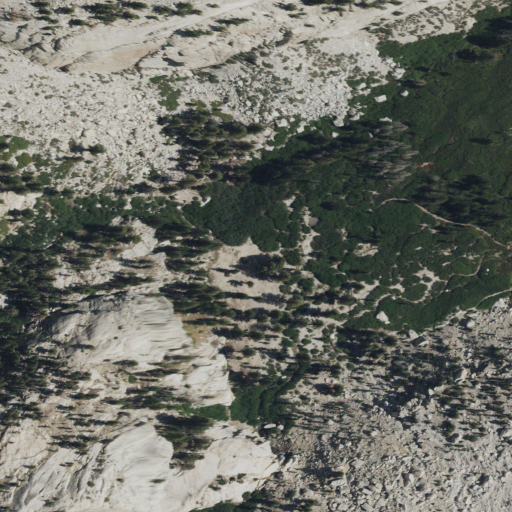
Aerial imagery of plain(s) in California named Bighorn Park containing shrub, barren land, woody wetlands, and herbaceous wetlands